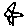
Label: flower